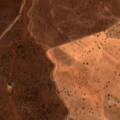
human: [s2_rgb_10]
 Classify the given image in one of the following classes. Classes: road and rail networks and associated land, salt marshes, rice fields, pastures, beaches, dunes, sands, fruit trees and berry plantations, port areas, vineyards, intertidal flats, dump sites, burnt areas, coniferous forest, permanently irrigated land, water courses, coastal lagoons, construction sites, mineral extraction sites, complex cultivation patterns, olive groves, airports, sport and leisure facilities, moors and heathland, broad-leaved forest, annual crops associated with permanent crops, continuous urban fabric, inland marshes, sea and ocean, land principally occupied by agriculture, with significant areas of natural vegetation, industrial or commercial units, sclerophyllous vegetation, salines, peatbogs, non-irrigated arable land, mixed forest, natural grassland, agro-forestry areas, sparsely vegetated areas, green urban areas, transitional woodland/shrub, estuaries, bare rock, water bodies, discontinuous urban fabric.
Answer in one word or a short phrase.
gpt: non-irrigated arable land, pastures, agro-forestry areas